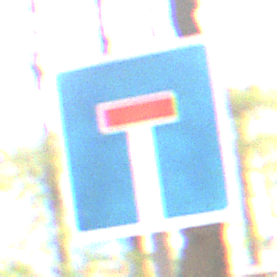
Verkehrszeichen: Sackgasse
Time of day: Midday
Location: Outdoor (Nature)
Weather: Overcast
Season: NotSpecified
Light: Natural